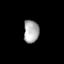
Tissue: lung
Cell type: T cells
Senescence score: 0.2356
Nuclear area (px): 340
Mean DAPI intensity: 171.206